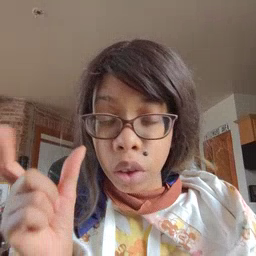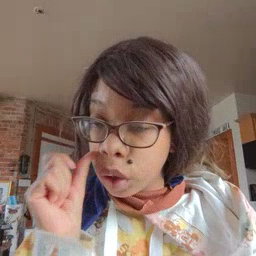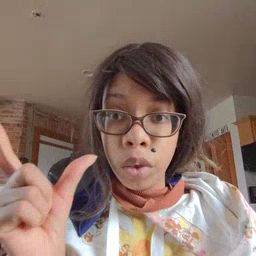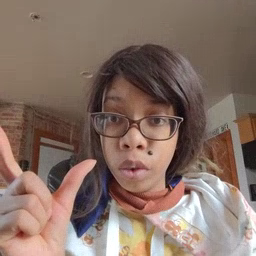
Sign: wake